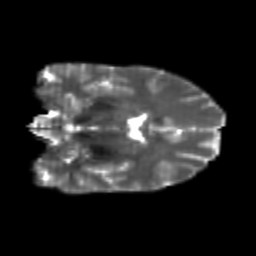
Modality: T2w
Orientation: coronal
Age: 23
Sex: female
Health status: healthy
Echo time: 0.074 s